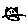
Label: cat